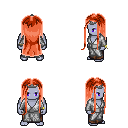
a pixel art fantasy rpg character, male body template, dark elf, purple skin, white robe, robe skirt, red extra-long hairstyle, iron tiara, bracelets, four views (front, back, left, right), 2x2 character sprite sheet, small pixel art, hard edges, no anti-aliasing